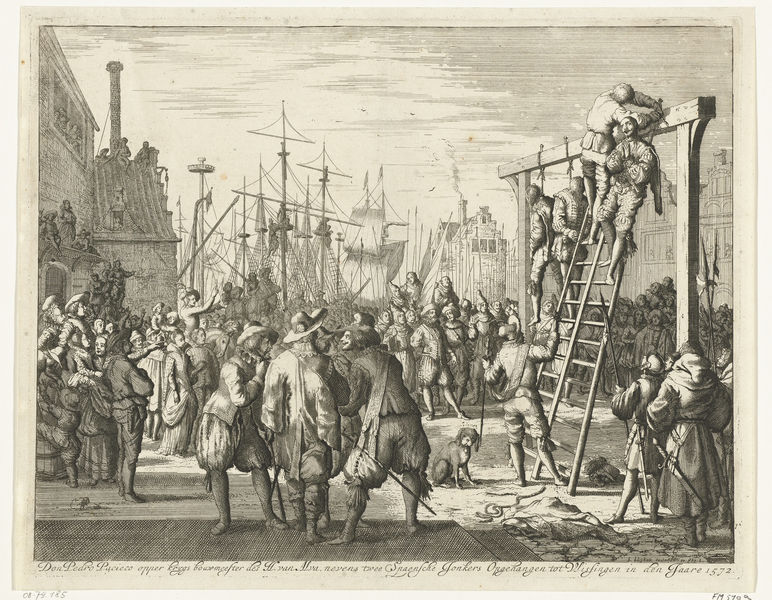
Titel: Pacieco opgehangen te Vlissingen
Künstler: Jan Luyken
Standort: Amsterdam
Institution: Rijksmuseum
Schlagwörter: crowd, hat, men, people, soldiers, sword, swords, white, women, black, old, windows, wood, smoke, sky, house, ship, roofs, death, dog, hats, leash, birds, ladder, boats, rope, door, watching, engraving, mourning, ships, chimney, port, hanging, sails, tan, execution, couds, gallows, masts, pantaloons, criminal, chimeys, wsords, 1572, don pedro, camin